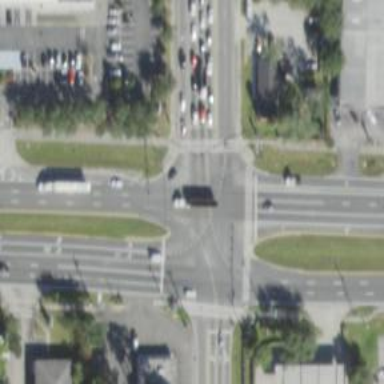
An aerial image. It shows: Marked crossing on cycleway road.